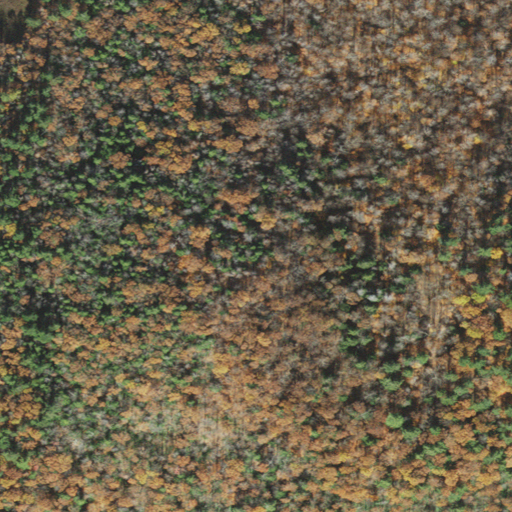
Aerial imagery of mountain in Massachusetts named Clark Mountain containing mixed forest and deciduous forest